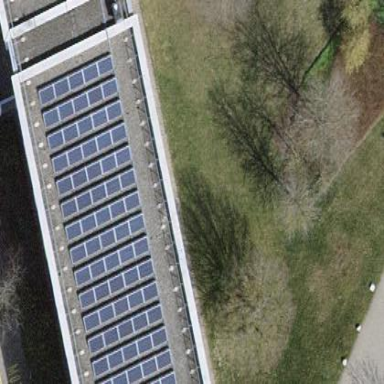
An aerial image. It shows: Solar photovoltaic panel generator.